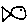
Label: fish